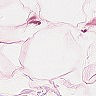
Metastatic tissue present: no